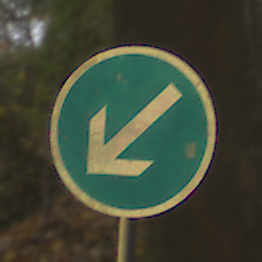
Verkehrszeichen: VorgeschriebeneVorbeifahrtLinks
Umgebung: Outdoor, Nature
Tageszeit: MorningAfternoon
Wetter: Overcast
Licht: Natural
Jahreszeit: Autumn
Kontrast: LowContrast